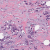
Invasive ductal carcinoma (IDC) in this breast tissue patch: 1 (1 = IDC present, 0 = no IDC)